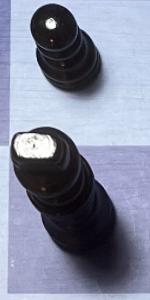
Label: King_Black